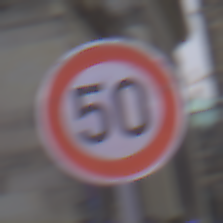
Verkehrszeichen: Geschwindigkeit50
Umgebung: Outdoor, Urban
Tageszeit: MorningAfternoon
Wetter: PartlyCloudy
Licht: Natural
Jahreszeit: NotSpecified
Kontrast: LowContrast